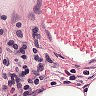
Metastatic tissue present: no